Question: Is there any way to get this window with the keyboard?

I hate it to move my hands to the mouse and wait a "few" seconds that the window comes up.
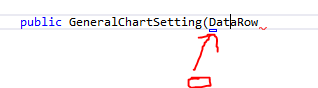
Answer: Looks like you search for ShowSmartTag command. Usually its
> Shift + Alt + F10
But you can customize it:
> Tools > Options > Environment > Keyboard